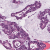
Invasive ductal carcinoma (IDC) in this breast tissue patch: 1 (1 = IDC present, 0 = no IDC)